Question: Setting up environment variables for hundreds of tests get old very quick. Is there a way to declare an environmental variable globally in Eclipse?
Can this be done in Eclipse? Can this be done outside of Eclipse?

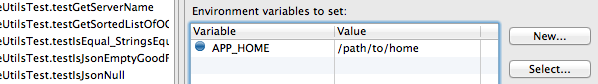
Answer: It seems that the only way to do it is to enable "'Run all tests in the selected project ..'" and set 'Environment' variables once there.
If you want to run a single test, and that test requires an environment variable set, it looks like you need to set that environment variable as part of that tests's settings.